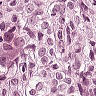
Metastatic tissue present: yes